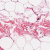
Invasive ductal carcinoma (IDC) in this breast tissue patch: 0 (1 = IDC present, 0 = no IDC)